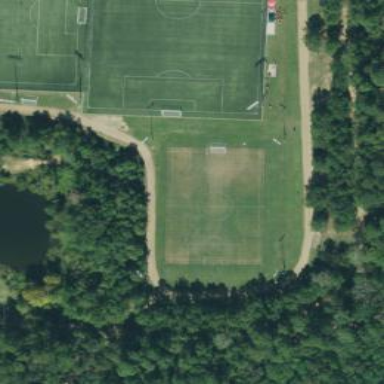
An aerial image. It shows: Soccer pitch for outdoor sports and leisure activities.